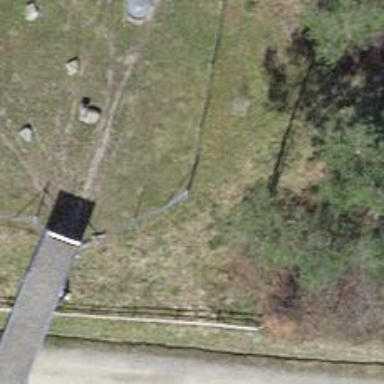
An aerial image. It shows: Fence is in the image.